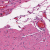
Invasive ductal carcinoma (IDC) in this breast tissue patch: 0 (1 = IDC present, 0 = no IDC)